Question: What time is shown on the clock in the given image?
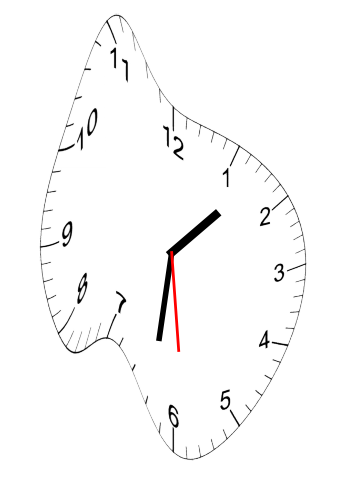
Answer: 01:31:29